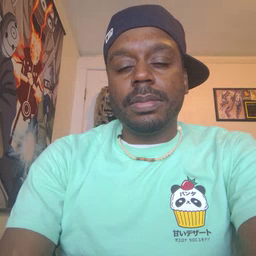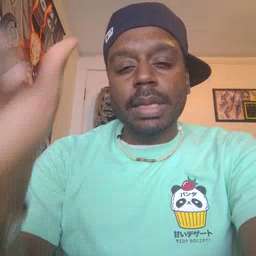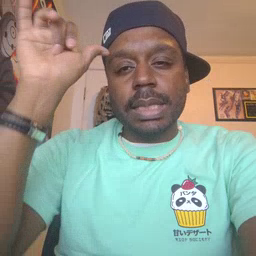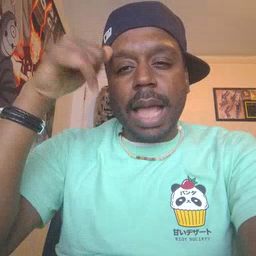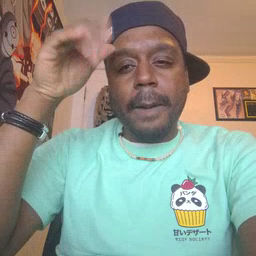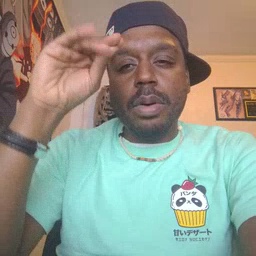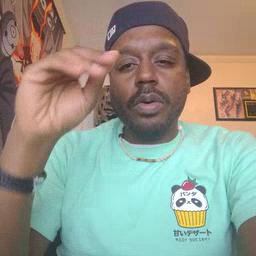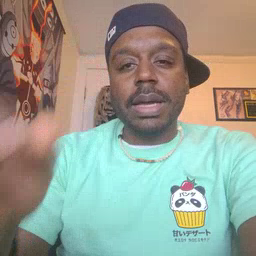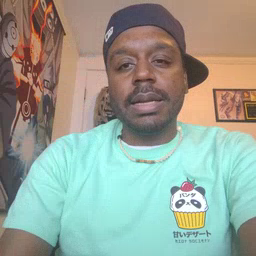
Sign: cowboy